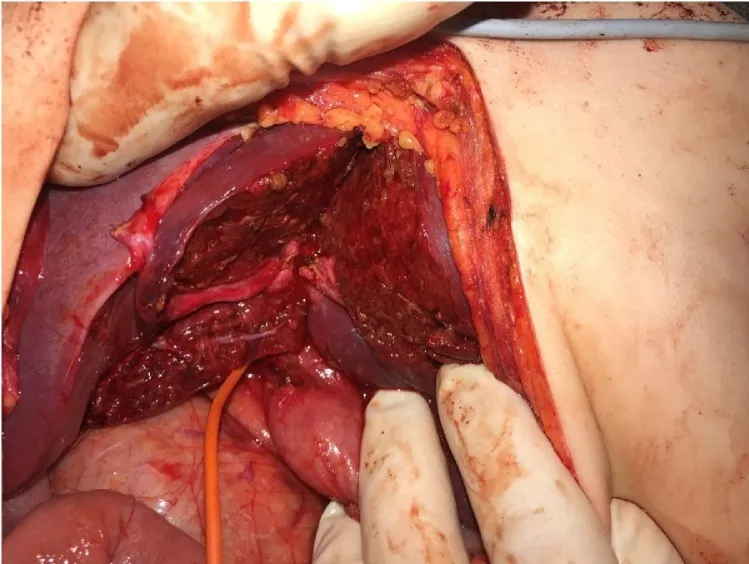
Liver laceration with T- tube inserted into the common bile duct.
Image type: medical_photograph (other_medical_photograph)